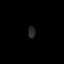
Tissue: skin
Cell type: Epithelial cells
Senescence score: 0.2507
Nuclear area (px): 85
Mean DAPI intensity: 38.6